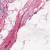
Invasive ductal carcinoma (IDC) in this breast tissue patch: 0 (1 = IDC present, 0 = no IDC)